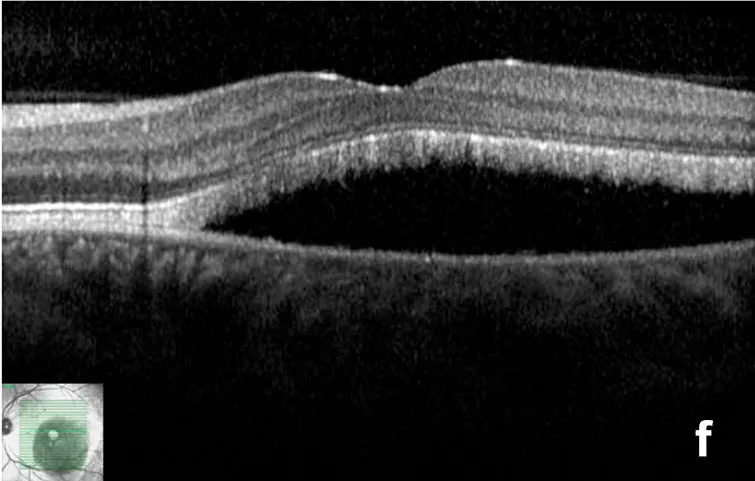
Optical coherence tomography. Of the patient III-2 in the "pseudohypopyon" stage. A ring of yellowish hyperautofluorescent vitelliform material accumulation is seen in the margin of the neurosensorial retinal detachment, with inferiorly lipofuscin deposit.
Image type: ophthalmic_imaging (oct)